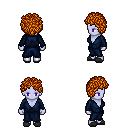
a pixel art fantasy rpg character, female body template, dark elf, purple skin, blue robe, teal pants, dark blonde curly afro hairstyle, gray slippers, four views (front, back, left, right), 2x2 character sprite sheet, small pixel art, hard edges, no anti-aliasing